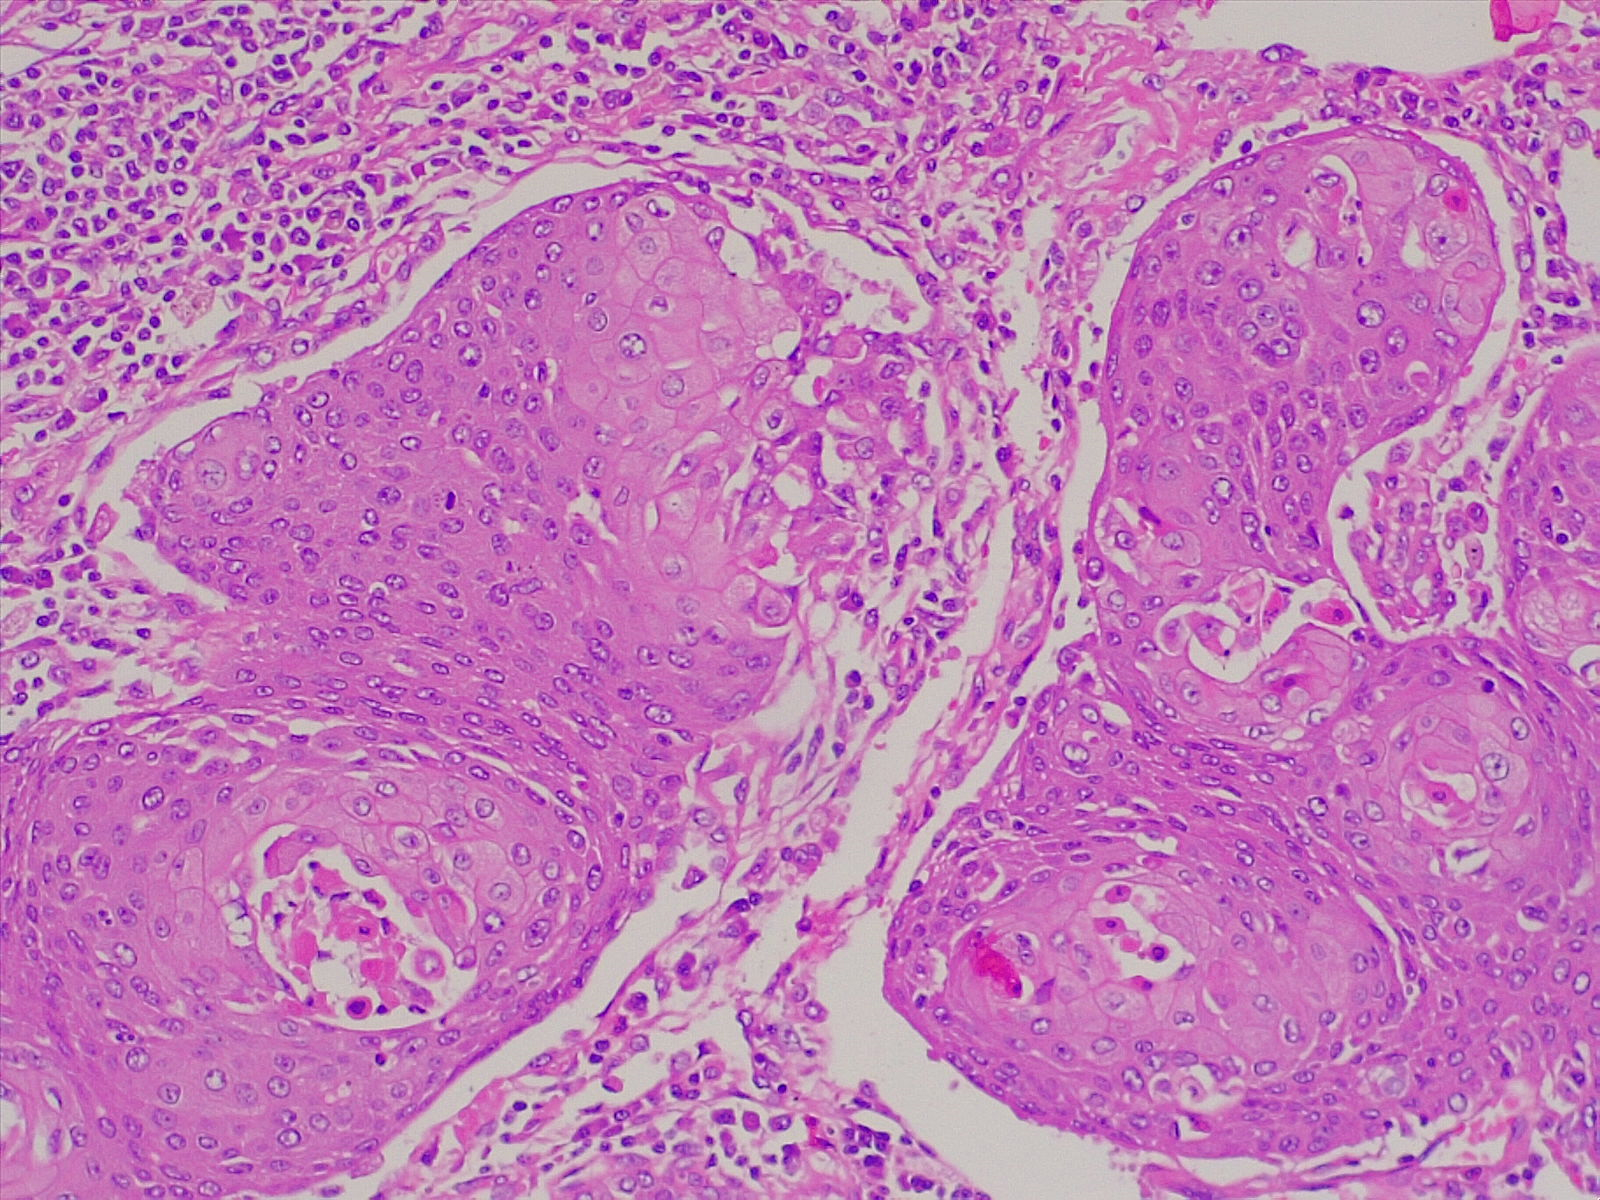
Label: lung squamous cell carcinoma, well differentiated